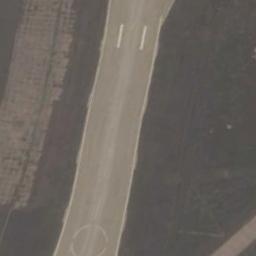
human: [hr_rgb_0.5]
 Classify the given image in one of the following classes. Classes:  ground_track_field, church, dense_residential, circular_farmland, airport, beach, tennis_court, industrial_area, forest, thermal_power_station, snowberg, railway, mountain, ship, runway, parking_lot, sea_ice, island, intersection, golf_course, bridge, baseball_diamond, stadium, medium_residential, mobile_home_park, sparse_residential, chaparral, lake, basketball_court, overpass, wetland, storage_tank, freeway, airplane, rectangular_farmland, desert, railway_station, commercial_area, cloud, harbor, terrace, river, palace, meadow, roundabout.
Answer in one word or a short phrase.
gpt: runway